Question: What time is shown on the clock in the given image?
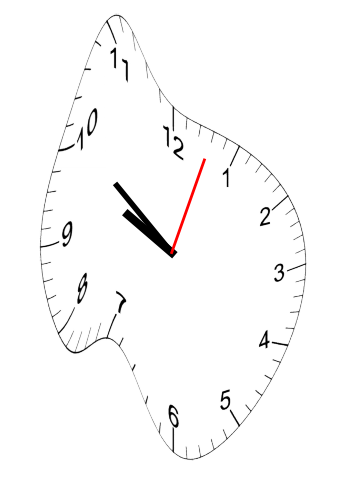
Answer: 09:51:03